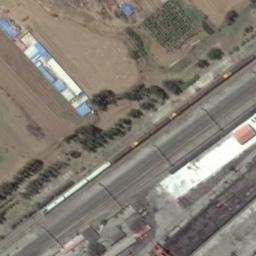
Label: railway